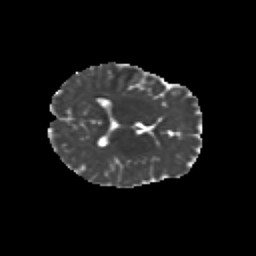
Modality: MD
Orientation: axial
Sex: female
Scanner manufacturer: siemens
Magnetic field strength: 3 T
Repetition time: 5 s
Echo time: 0.071 s